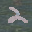
Label: 2